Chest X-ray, PA view. Patient: 53 years old, sex F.
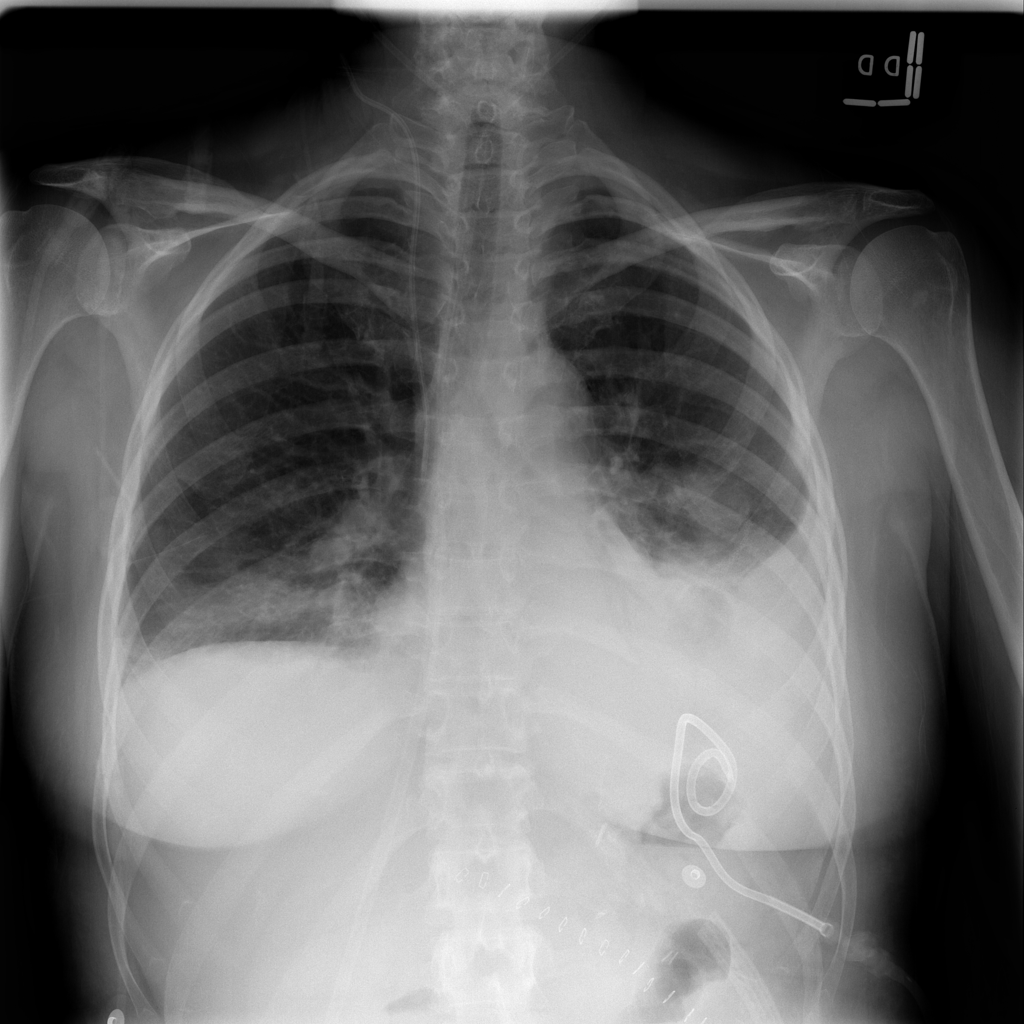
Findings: Effusion, Infiltration